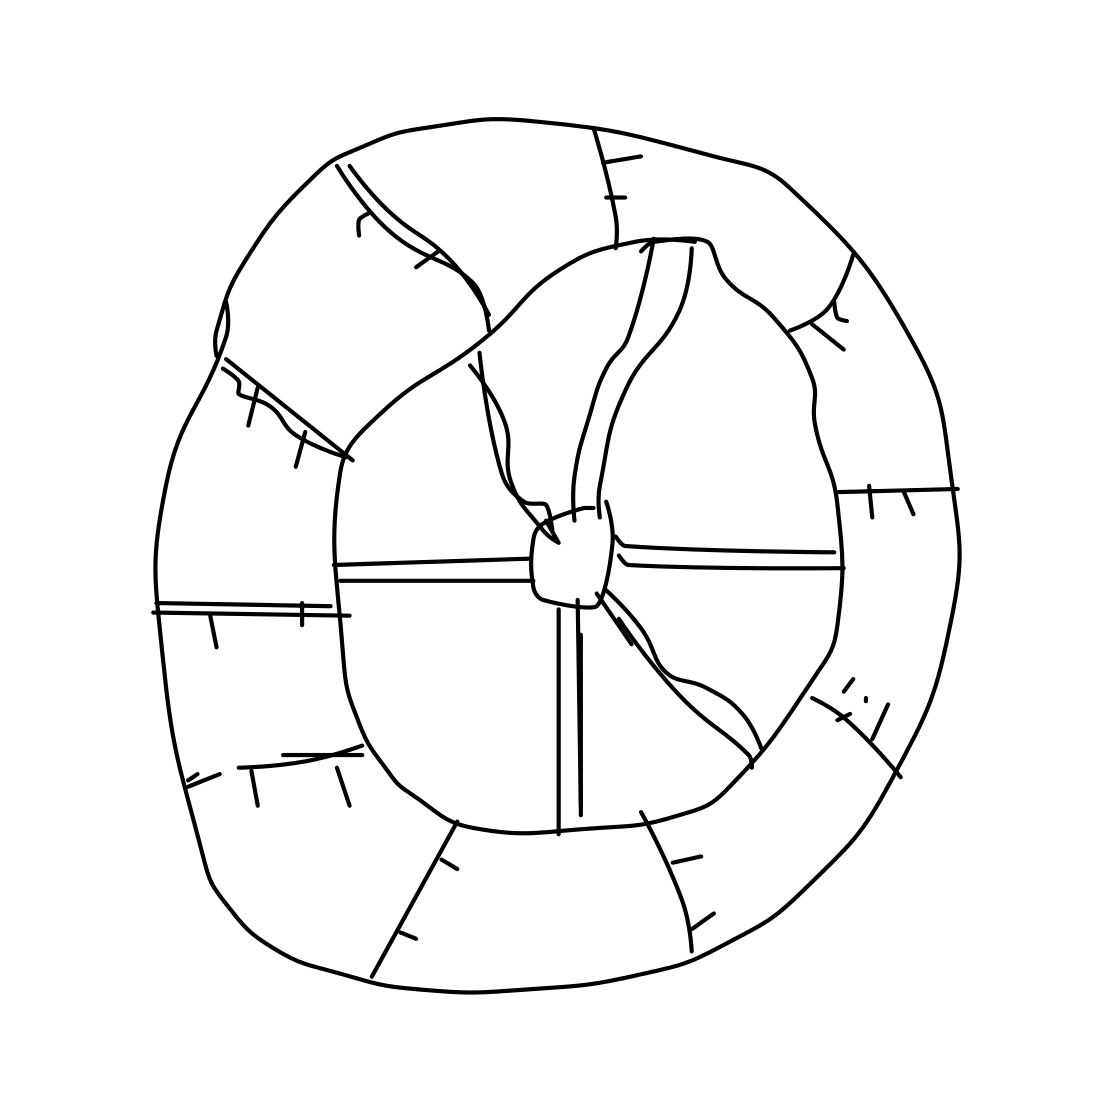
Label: tire